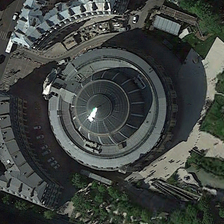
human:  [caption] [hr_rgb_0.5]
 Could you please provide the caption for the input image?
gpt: the round building is magnificent .

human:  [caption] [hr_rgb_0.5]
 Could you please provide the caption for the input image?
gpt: the round building is magnificent .

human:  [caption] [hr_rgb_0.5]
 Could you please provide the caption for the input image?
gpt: a large number of plants are planted around the central building .

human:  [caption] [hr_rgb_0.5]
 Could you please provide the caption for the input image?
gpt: a large number of plants are planted around the central building .

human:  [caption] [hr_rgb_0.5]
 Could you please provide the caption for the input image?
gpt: a large number of plants are planted around the central building .